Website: walmart
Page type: payment
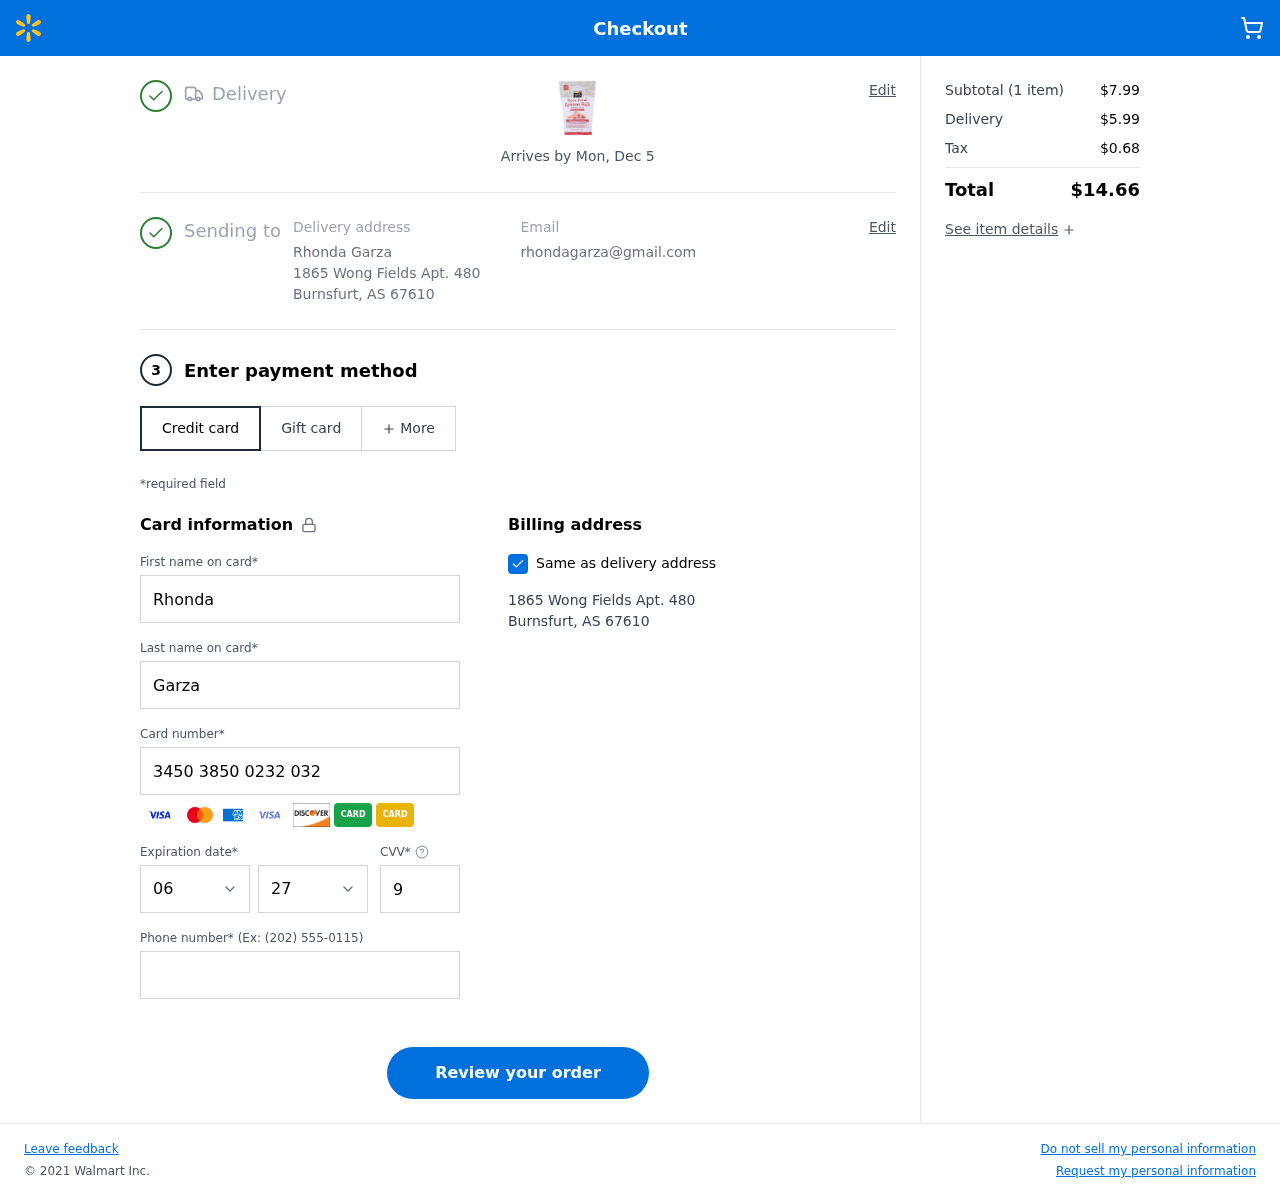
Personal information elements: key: PII_CARD_CVV
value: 9755
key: PII_CARD_EXPIRY_MONTH
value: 06
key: PII_CARD_EXPIRY_YEAR
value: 27
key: PII_CARD_NUMBER
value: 3450 3850 0232 032
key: PII_CITY
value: Burnsfurt
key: PII_EMAIL
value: rhondagarza@gmail.com
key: PII_FIRSTNAME
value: Rhonda
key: PII_FULLNAME
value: Rhonda Garza
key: PII_LASTNAME
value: Garza
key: PII_PHONE
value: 4803121893
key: PII_POSTCODE
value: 67610
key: PII_STATE_ABBR
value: AS
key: PII_STREET
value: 1865 Wong Fields Apt. 480
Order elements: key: ORDER_DELIVERY_DATE
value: Arrives by Mon, Dec 5
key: ORDER_NUM_ITEMS
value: (1 item)
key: ORDER_SUBTOTAL
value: $7.99
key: ORDER_SHIPPING_COST
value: $5.99
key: ORDER_TAX
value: $0.68
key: ORDER_TOTAL
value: $14.66